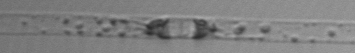
Label: Dactyliosolen_blavyanus